Question: I'm not sure why Microsoft hasn't allowed an Intellisense-friendly environment for using native regex with JavaScript in WebMatrix, but here is what I see when I attempt an otherwise normal JavaScript function:

As you can see, while this is perfectly valid JavaScript (using native regex), WebMatrix's Intellisense for my .js file is showing more random colors than a kaleidoscope.
I probably shouldn't be complaining, since it works, but I would like to restore human-readability if I can. I have noticed that this hasn't been mentioned anywhere else before (that I can find), and I was wondering if there were a more aesthetically pleasing way to handle this, given the environment.
I've tried using something like 'new RegEx(/&/g)' for the first argument in the replace function, but of course, it produces the same glitch.
I've also tried storing the regex in a string, but I don't think that is in the format the first argument expects, so no dice there either.
I am not a master at regular expressions, by any means, so I apologize if I am overlooking a simple workaround here.
Is there anything I can do to retain this function in a more human-readable way?
--------------------------UPDATE-----------------------------
I just noticed that the line 'input = input.replace(/'/g, "&#x2C")' is actually replacing an apostrophe with a comma. Rather than reload the picture, I will just mention that here (the proper hex code for apostrophe should be '&#x27').
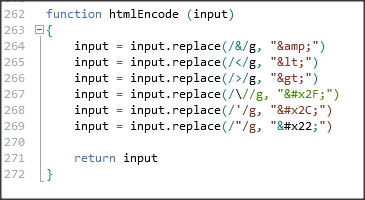
Answer: 'new RegExp(/&/g)' does not really make sense as the '/&/g' already creates a 'RegExp' object. You can use 'new RegExp('&', 'g')' instead.
By the way, this is not the only problem there is with JavaScript Intellisense.